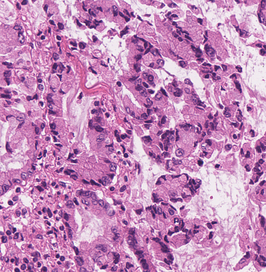
Tumor epithelial tissue: yes
Tumor-associated stroma tissue: yes
Normal tissue: no